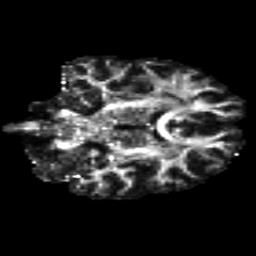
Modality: FA
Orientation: coronal
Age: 26
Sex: male
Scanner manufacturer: siemens
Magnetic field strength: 3 T
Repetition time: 8.8 s
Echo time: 0.085 s